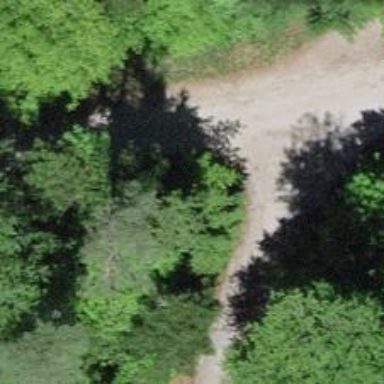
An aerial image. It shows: Unclassified road with grade 1 track type.